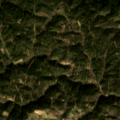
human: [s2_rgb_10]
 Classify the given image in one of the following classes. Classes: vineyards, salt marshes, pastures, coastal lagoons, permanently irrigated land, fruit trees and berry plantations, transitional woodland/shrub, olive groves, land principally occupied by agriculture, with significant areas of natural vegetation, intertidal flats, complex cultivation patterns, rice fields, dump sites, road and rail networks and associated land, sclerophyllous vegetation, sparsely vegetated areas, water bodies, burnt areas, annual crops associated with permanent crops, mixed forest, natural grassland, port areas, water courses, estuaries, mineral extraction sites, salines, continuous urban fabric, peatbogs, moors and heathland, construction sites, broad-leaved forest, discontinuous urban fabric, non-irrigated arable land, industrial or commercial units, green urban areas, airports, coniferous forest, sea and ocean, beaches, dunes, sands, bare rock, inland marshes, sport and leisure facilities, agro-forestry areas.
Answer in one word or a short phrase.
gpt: annual crops associated with permanent crops, land principally occupied by agriculture, with significant areas of natural vegetation, coniferous forest